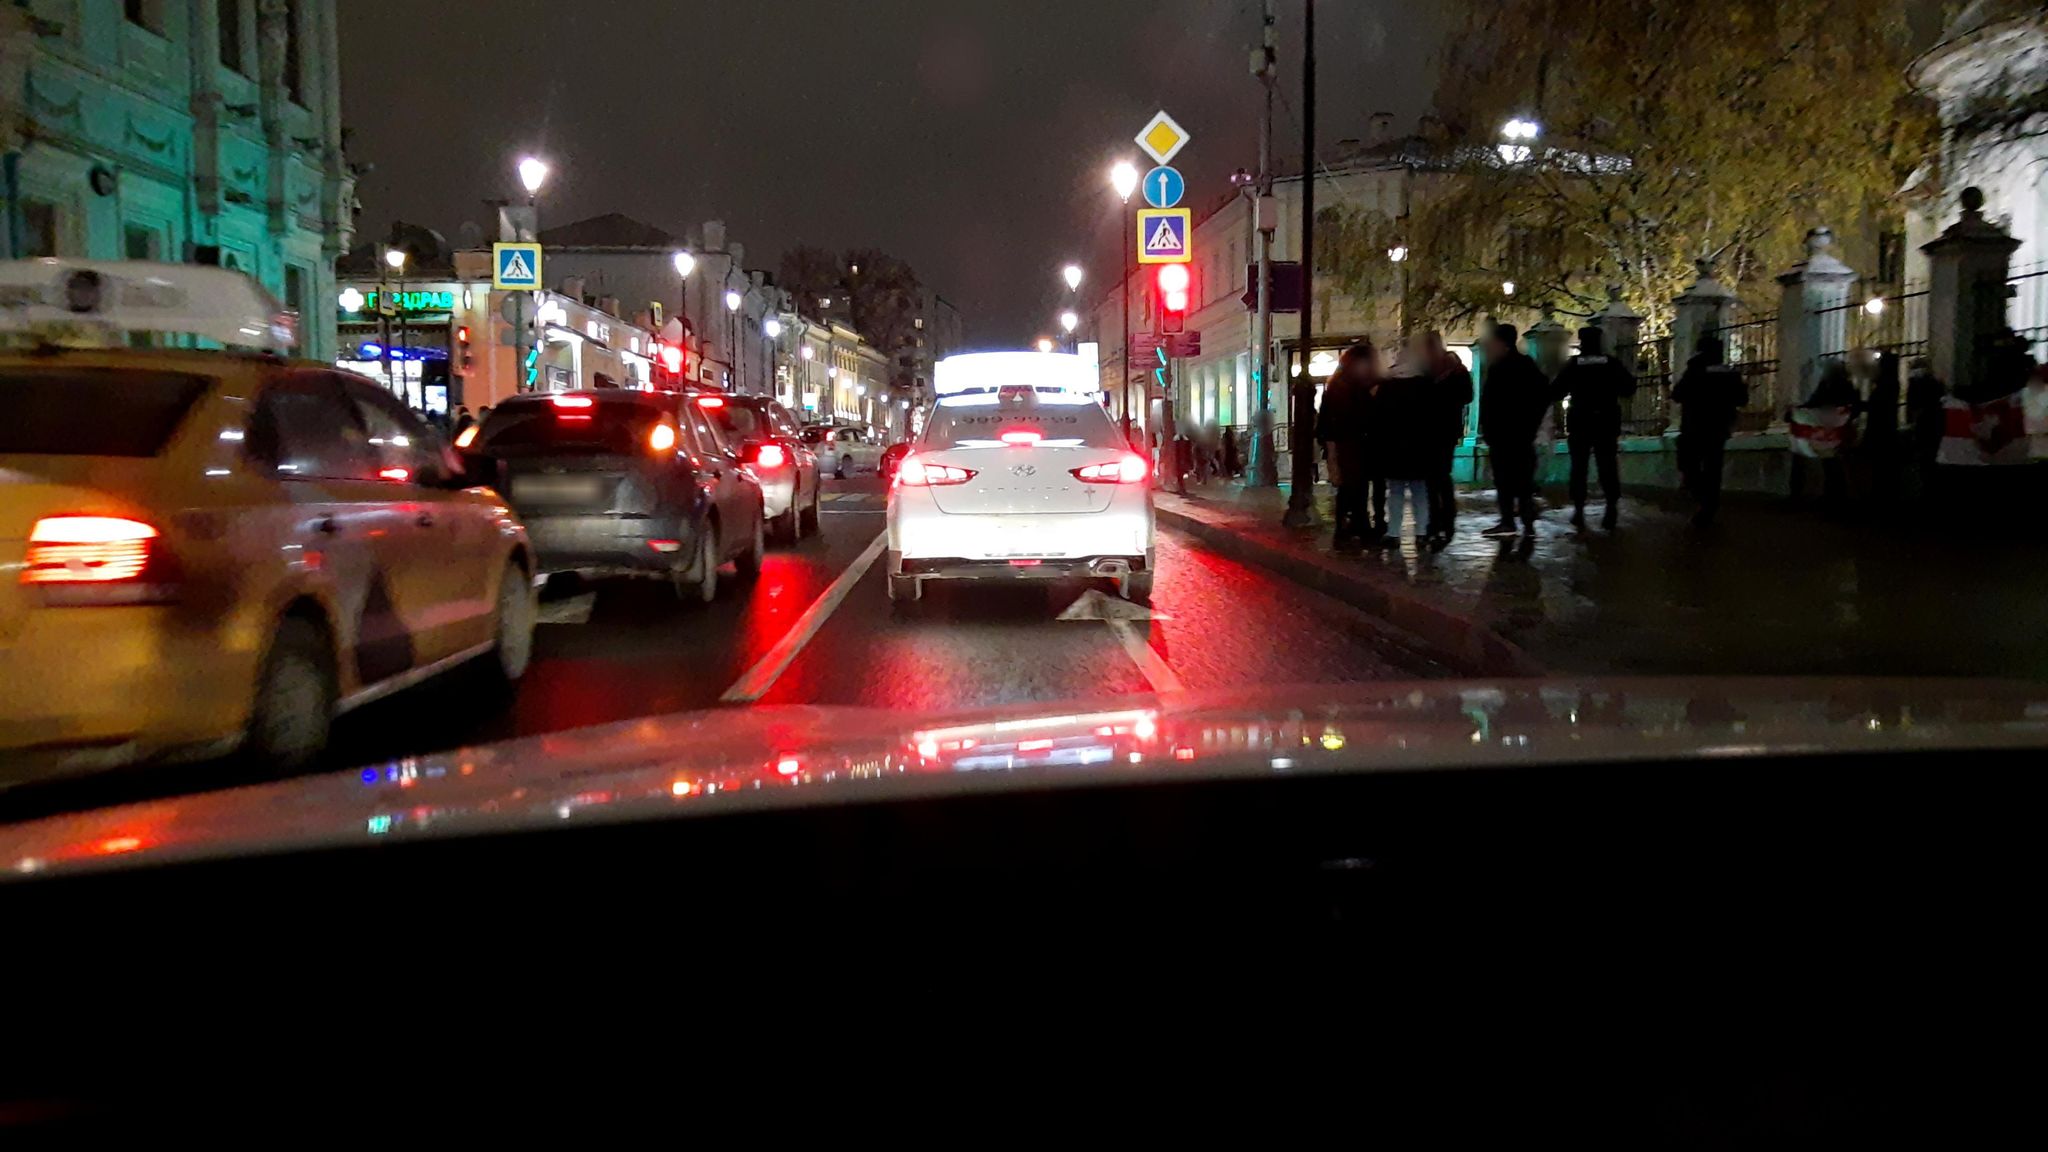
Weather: clear
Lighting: night
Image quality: slightly poor
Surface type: driving surface
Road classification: footway
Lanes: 3
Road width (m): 3.6
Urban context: urban centre
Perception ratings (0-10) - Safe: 1.54, Lively: 9.22, Beautiful: 3.04, Boring: 0.75, Depressing: 3.45, Wealthy: 4.71